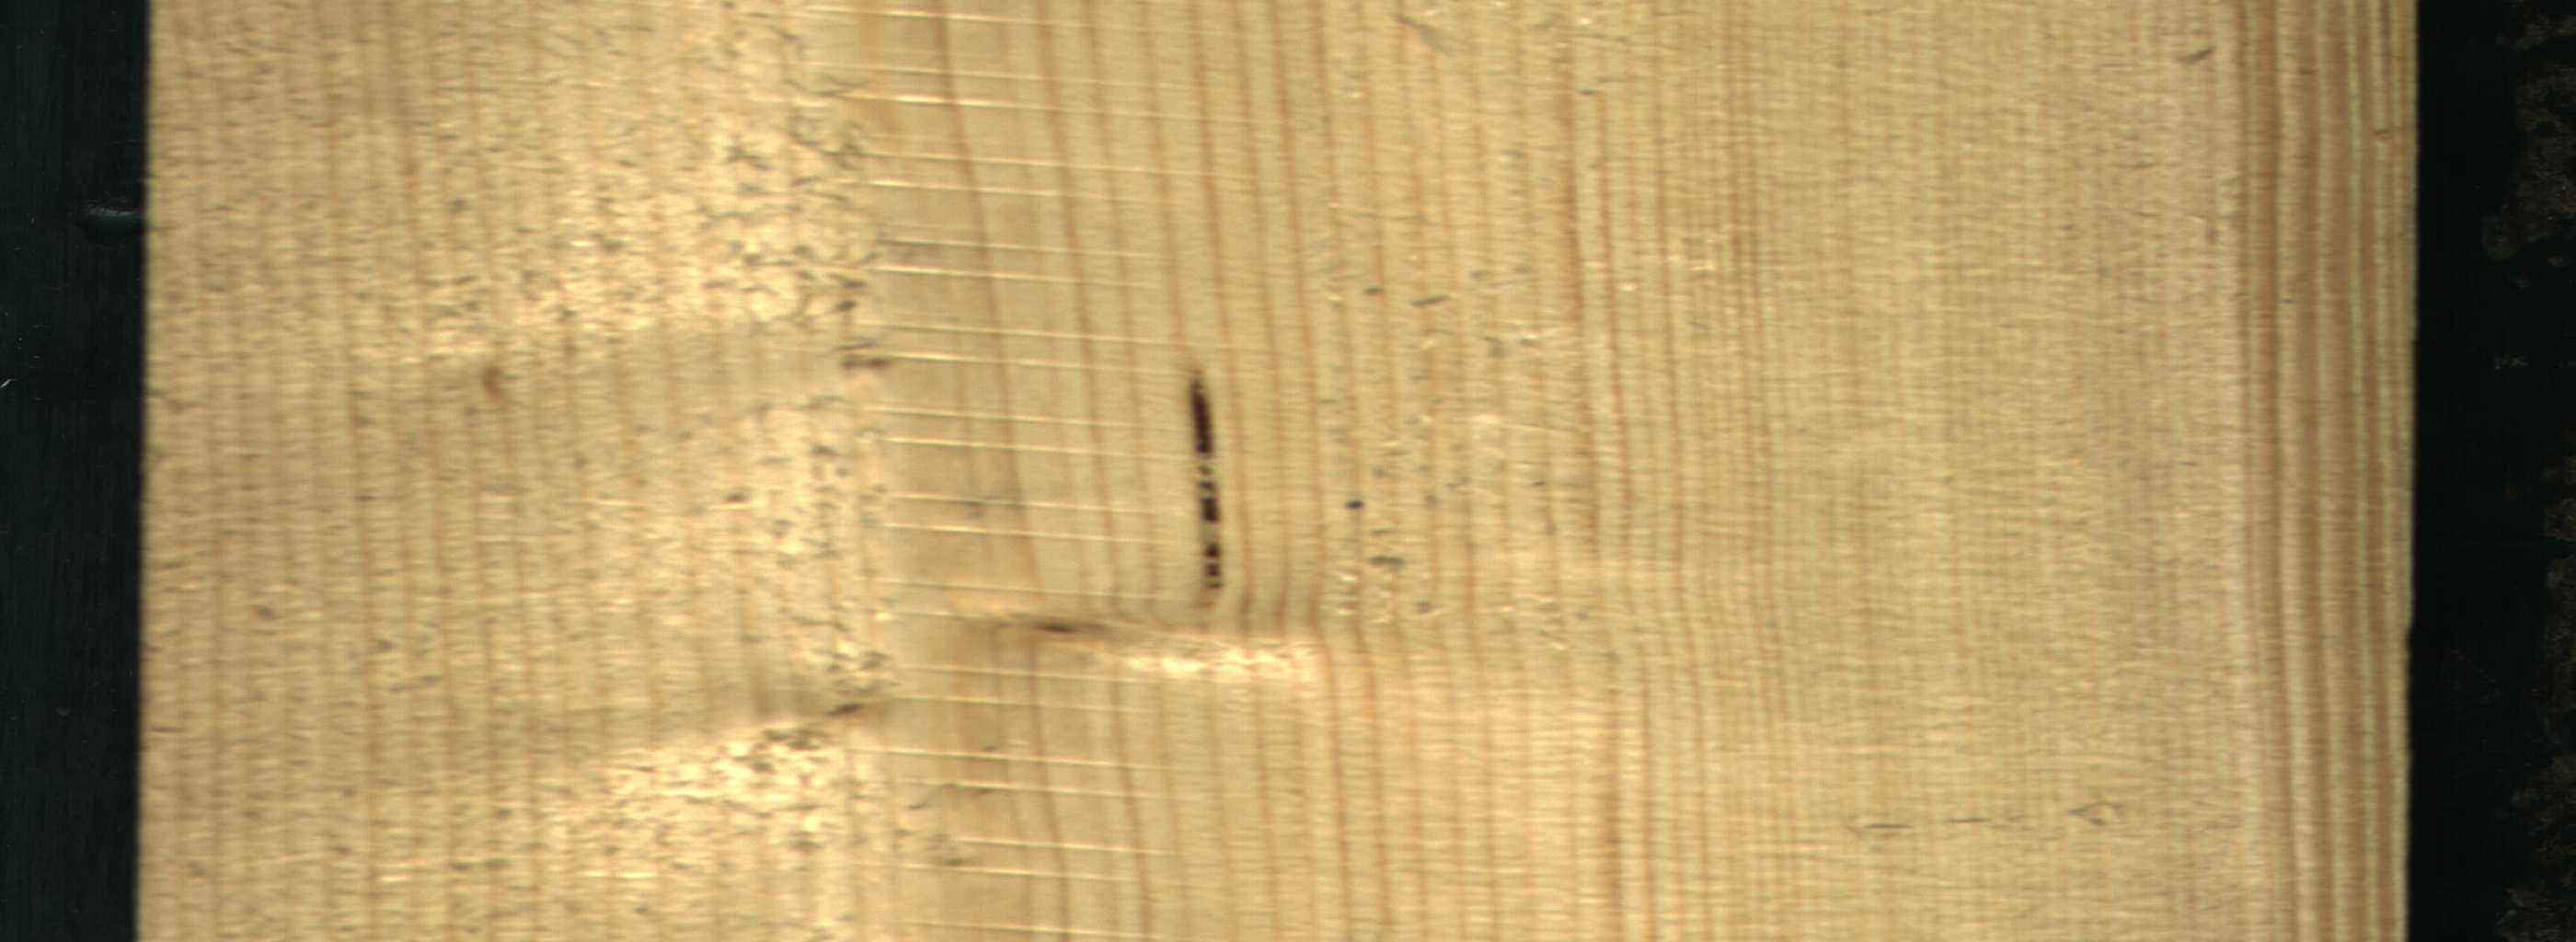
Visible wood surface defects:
resin
Live_Knot